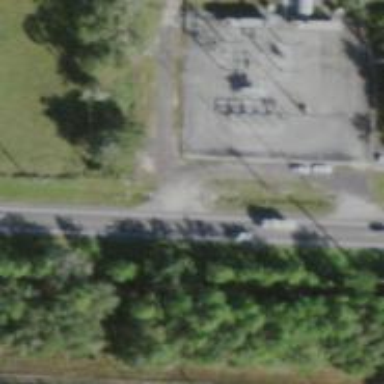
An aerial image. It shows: Outdoor distribution-level power substation enclosed by fence.